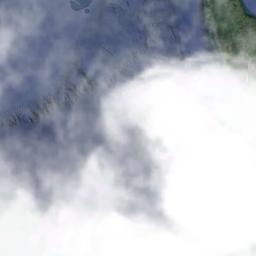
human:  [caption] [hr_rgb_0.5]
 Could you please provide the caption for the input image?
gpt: Large white clouds on green land and blue sea .

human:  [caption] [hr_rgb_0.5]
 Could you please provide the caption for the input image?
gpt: The stratus clouds are located above the sea and the land covered by dense vegetation .

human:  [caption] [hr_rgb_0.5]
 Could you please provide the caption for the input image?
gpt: A white cloud floats above the forest and river .

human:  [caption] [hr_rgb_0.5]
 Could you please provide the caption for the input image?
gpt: The white cloud is above blue sea and green island .

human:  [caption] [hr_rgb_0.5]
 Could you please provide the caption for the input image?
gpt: Large thick white clouds over a blue sea .